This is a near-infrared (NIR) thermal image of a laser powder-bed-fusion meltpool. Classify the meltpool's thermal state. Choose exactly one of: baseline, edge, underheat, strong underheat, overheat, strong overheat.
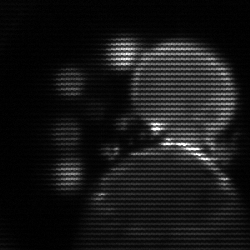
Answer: baseline